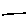
Label: line